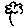
Label: flower